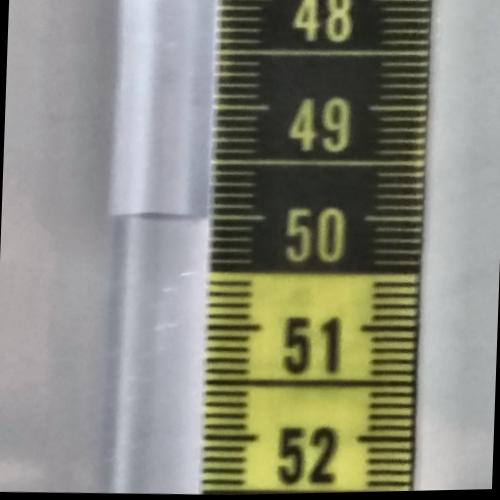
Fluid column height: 50.0 cm